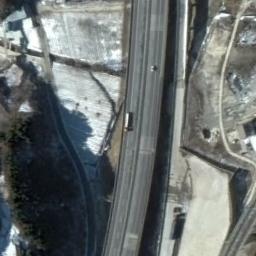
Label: freeway